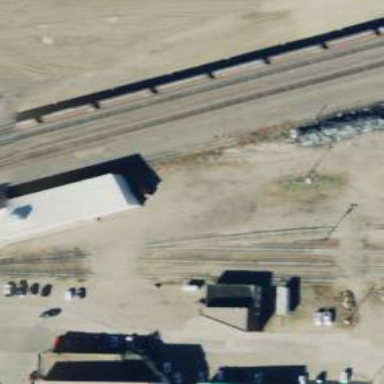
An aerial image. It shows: Railway siding with rails.